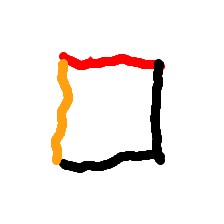
Shape: square